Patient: sex M, age 59
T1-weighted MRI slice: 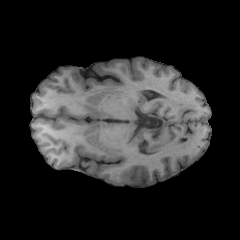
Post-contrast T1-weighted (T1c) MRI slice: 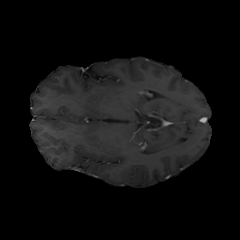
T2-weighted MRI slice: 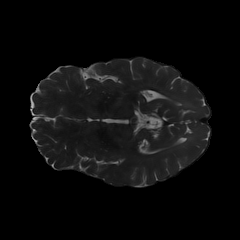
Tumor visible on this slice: no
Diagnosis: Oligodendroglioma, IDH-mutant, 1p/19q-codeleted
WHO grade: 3